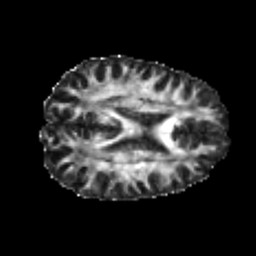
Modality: FA
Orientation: axial
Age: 26
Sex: male
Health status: healthy
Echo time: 0.074 s